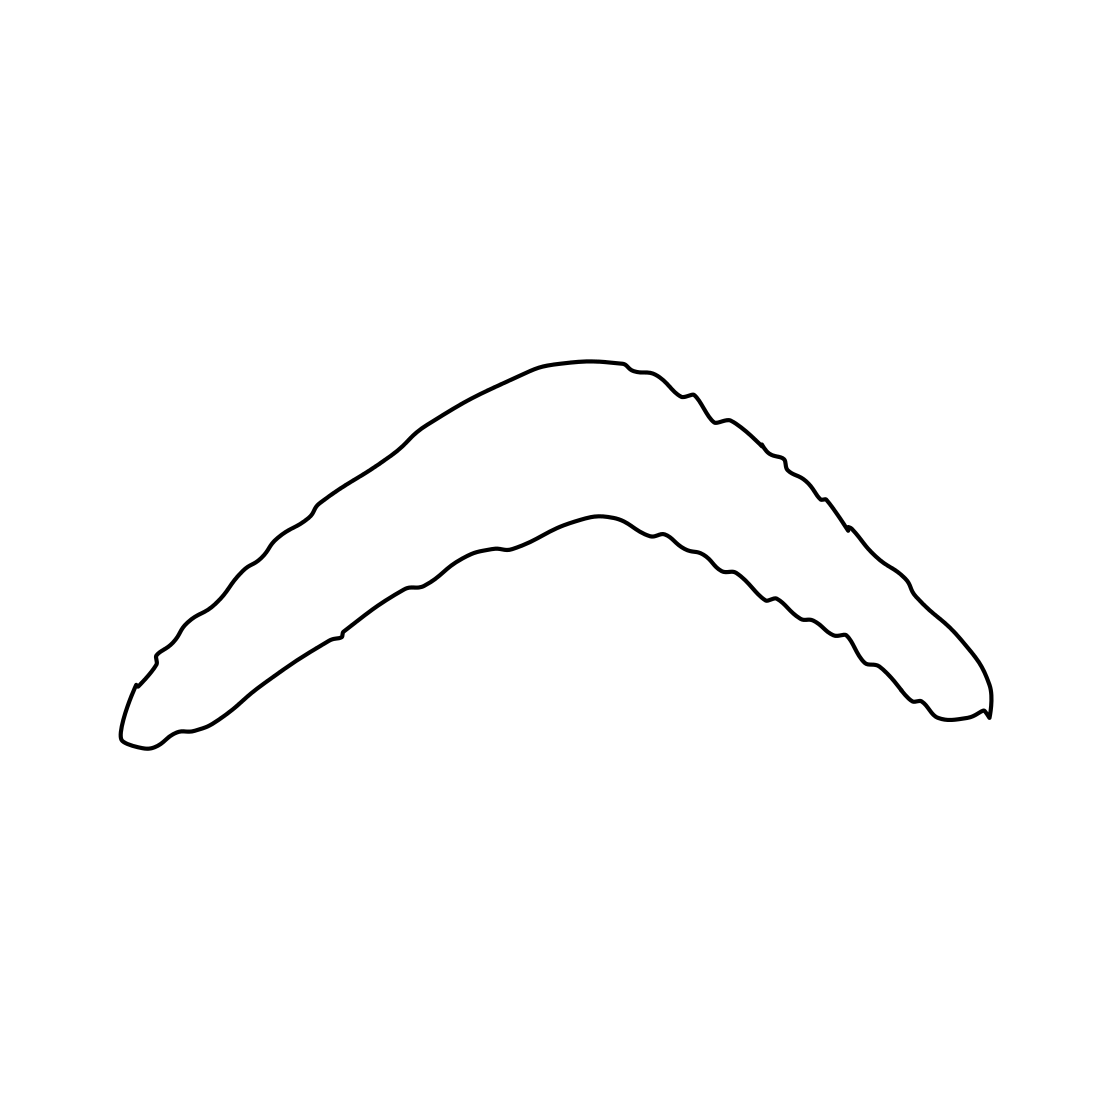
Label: boomerang